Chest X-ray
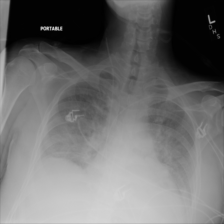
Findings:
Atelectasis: negative
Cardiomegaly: negative
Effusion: positive
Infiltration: positive
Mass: negative
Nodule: negative
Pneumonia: negative
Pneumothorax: negative
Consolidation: negative
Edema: positive
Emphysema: negative
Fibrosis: negative
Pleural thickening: negative
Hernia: negative